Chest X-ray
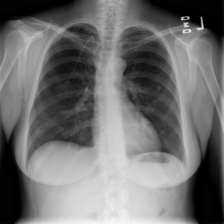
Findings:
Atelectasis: negative
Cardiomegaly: negative
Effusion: negative
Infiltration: negative
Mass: negative
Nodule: negative
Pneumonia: negative
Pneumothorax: negative
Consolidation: negative
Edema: negative
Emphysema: negative
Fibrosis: negative
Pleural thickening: negative
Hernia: negative